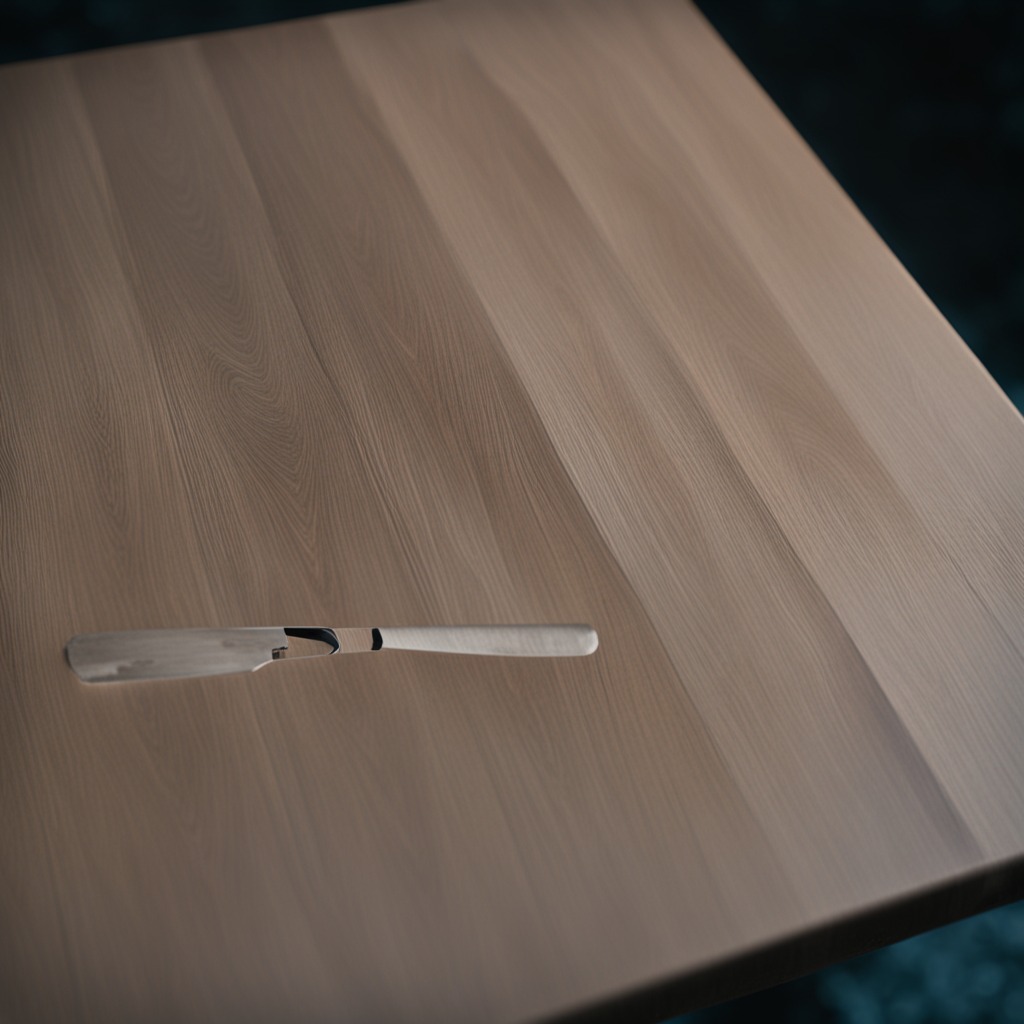
A metal saw is lying on an old table with burn marks in a small garage at twilight.